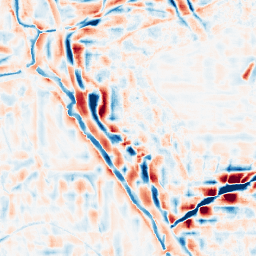
Category: wavelet
Decomposition family: wavelet_reverse_biorthogonal
Decomposition parameters: wavelet: rbio4.4
level: 4
Upsampling method: sinc_hamming
Upsampling parameters: scale: 4
kernel_size: 16
Upsampling scale: 4